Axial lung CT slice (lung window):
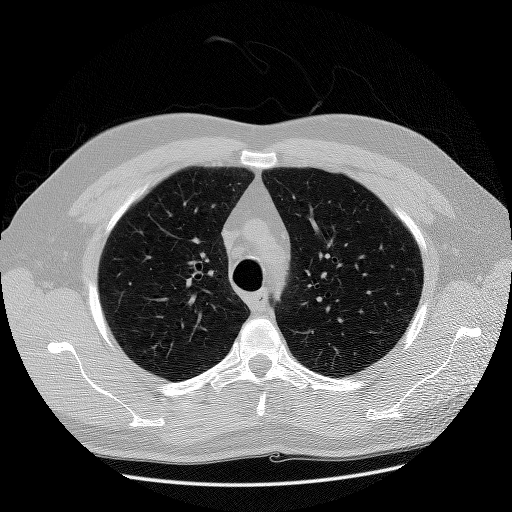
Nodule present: no